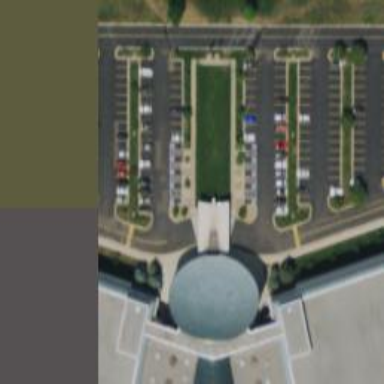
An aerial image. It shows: Parking space.